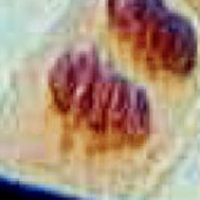
Label: telophase